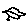
Label: bird